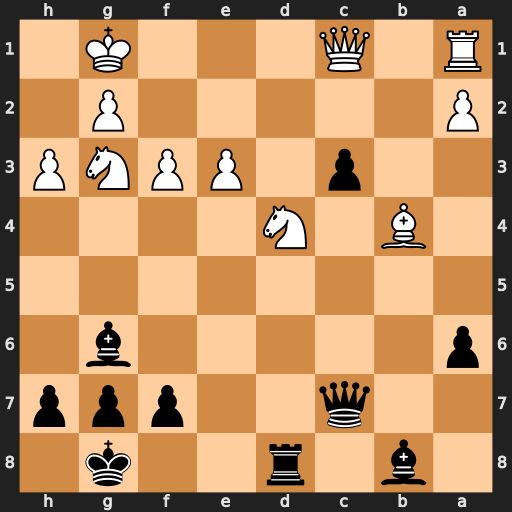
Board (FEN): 1b1r2k1/2q2ppp/p5b1/8/1B1N4/2p1PPNP/P5P1/R1Q3K1
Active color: b
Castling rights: -
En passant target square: -
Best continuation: Qxg3 Ne2 Qh2+